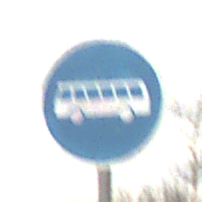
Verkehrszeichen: Busssonderstreifen
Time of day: Midday
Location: Outdoor (Nature)
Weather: Overcast
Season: NotSpecified
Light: Natural